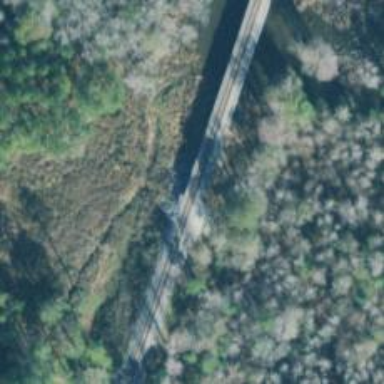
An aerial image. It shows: Railway bridge.